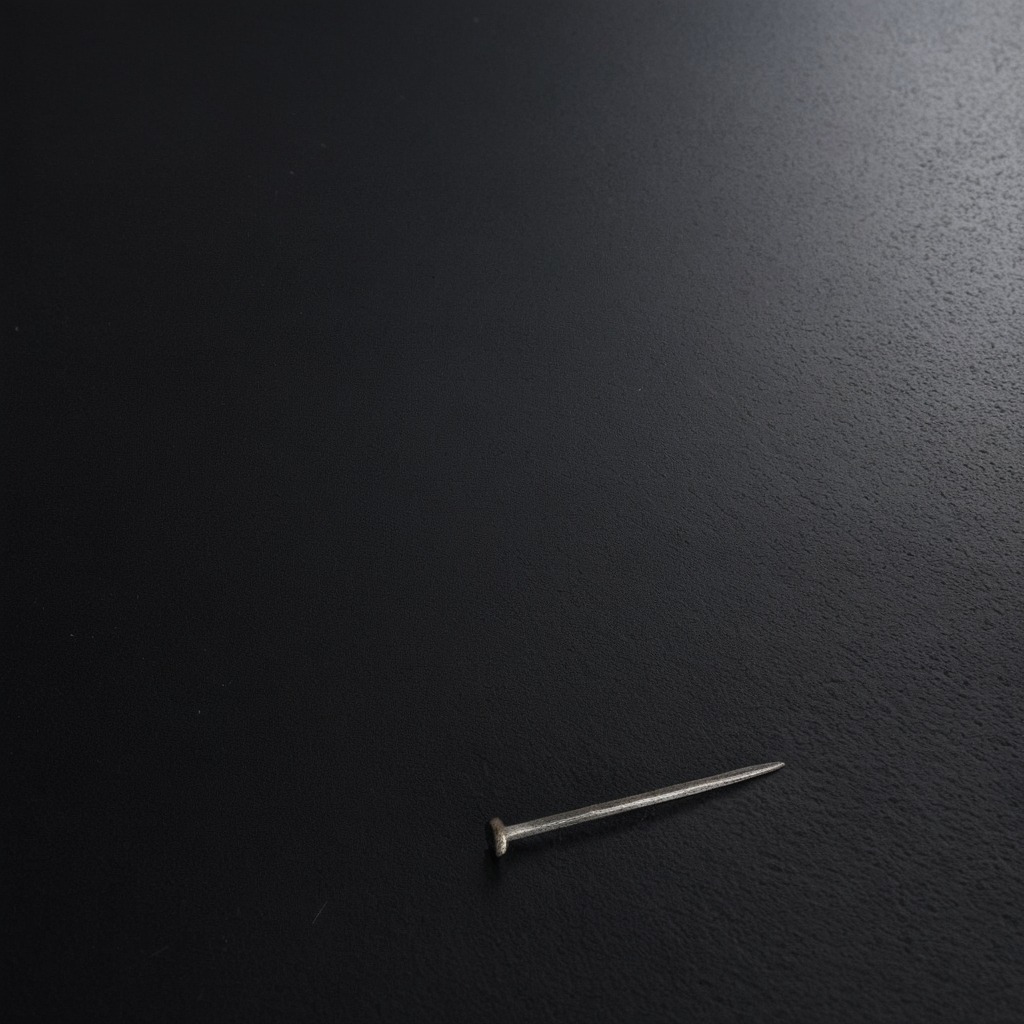
An iron nail lying on a clean granite tabletop covered with a black rubber mat inside a workshop at night dim ambient light soft shadows worn but beneath the mat